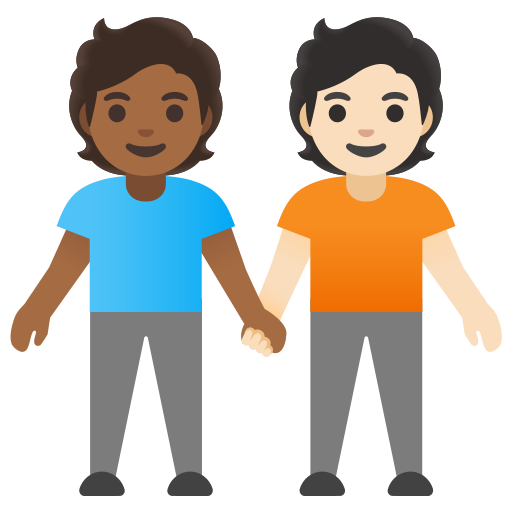
Emoji: 🧑🏾‍🤝‍🧑🏻